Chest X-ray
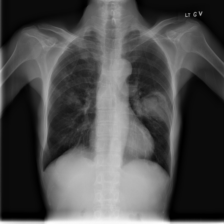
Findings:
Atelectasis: negative
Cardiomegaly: negative
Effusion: negative
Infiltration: positive
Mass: positive
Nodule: negative
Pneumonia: negative
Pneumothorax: negative
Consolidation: negative
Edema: negative
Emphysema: positive
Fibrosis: negative
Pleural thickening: negative
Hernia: negative